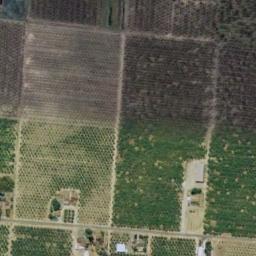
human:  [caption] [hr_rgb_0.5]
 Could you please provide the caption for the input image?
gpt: Several pieces of green and brown mixed rectangular farmland of different sizes and shapes, Some of which have buildings .

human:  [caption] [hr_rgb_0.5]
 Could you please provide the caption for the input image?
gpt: There are many different crops in rectangular farmlands .

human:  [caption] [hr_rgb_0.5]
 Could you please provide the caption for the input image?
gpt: Several rectangular farmlands of different colors are arranged in neat rows .

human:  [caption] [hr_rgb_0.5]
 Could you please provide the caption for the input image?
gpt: There are some green and bare rectangular farmland .

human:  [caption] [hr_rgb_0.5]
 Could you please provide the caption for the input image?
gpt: There are several green rectangular farmlands and brown ones .